Question: I am using a GSM/LTE module (EC21 Quectel) to send and recieve sms with HyperTerminal application on computer by at-commands.
I can send sms to devices with the same operator (intra-operator), but not to any other operator (inter-operator).
I can even recieve sms from other operators on my module, but when i try sending to them i get error:

So does anybody know how to send an inter-operator sms?
I would really appreciate it if anyone could help.
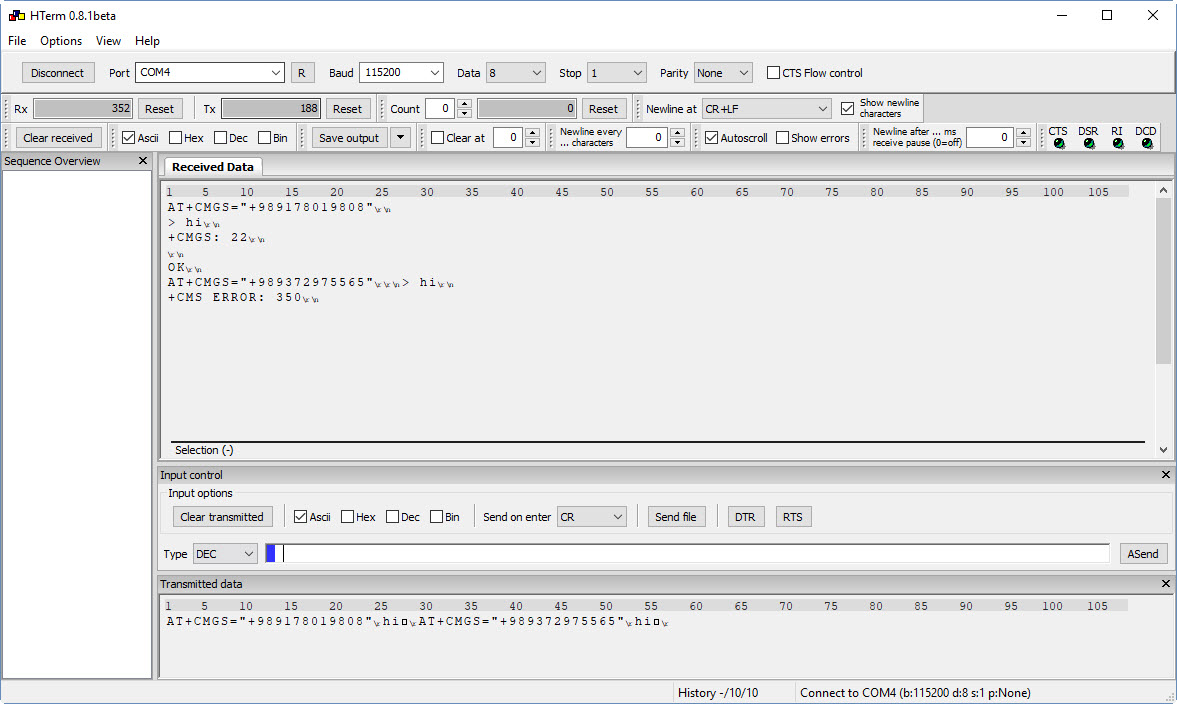
Answer: Turns out the problem was because of my simcard monetary charge. for sending sms to diffrent operator, the network would charge me and my sim balance was zero. so i would get this "unknown error". so i charged my sim balance and the problem solved.